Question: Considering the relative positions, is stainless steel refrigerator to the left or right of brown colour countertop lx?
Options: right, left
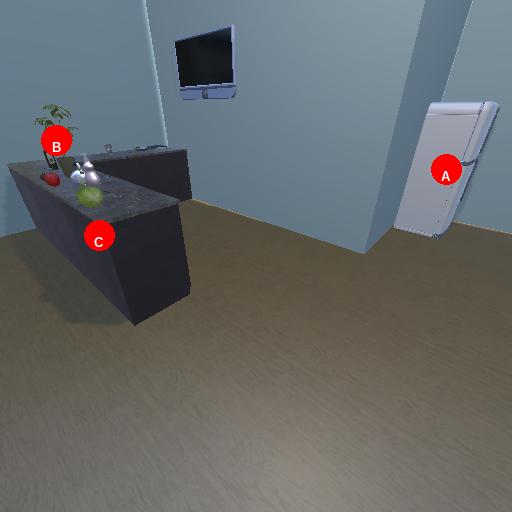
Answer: right